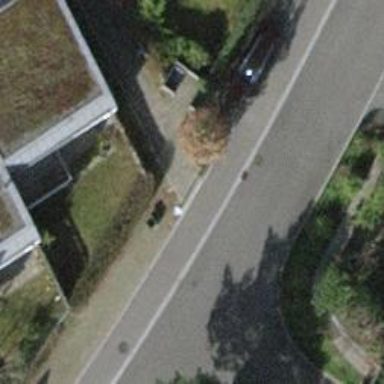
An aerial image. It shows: Residential road with asphalt surface. Sidewalk is present on the left side.